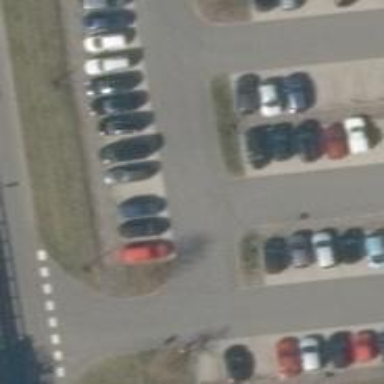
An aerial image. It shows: Parking aisle in service road with diagonal parking lanes on both sides.